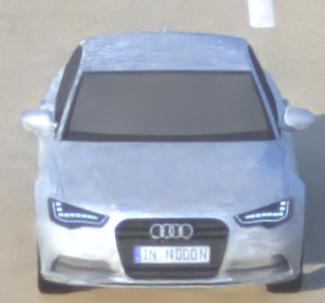
Make: Audi
Model: A6 2.0 TFSI
Detailed model: A6 (C7) Limousine
Model produced from: 2011/10
Model produced until: 2014/09
Doors: 4
Color: white
Road condition: dry road
Daytime: sunrise or sunset
Contrast: low contrast